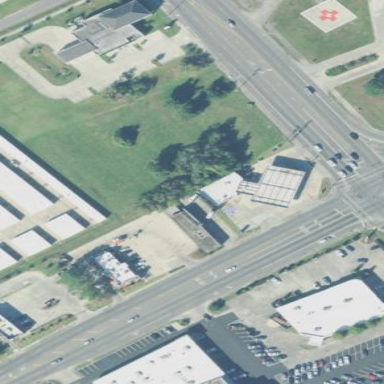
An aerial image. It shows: Fuel station.